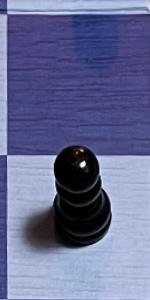
Label: Pawn_Black